Question: As I am beginner, I am able to implement the pop-up code for single button that is pasted below..
Requirement: I need to implement multiple pop-up's to show different text(information) on each pop-up.
'''
public void init() {
popupButton = (Button) findViewById(R.id.textview1);
popupText = new TextView(this);
insidePopupButton = new Button(this);
layoutOfPopup = new LinearLayout(this);
LinearLayout lt=new LinearLayout(this);
view=new ScrollView(this);
insidePopupButton.setText("OK");
popupText.setText("This is Popup Window.press OK to dismiss it.");
popupText.setBackgroundColor(Color.WHITE);
popupText.setPadding(0, 0, 0, 20);
layoutOfPopup.setOrientation(1);
lt.addView(popupText);
layoutOfPopup.setBackgroundColor(Color.BLACK);
layoutOfPopup.addView(view);
layoutOfPopup.addView(insidePopupButton,350,50);
view.addView(lt);
}
public void popupInit() {
popupButton.setOnClickListener(this);
insidePopupButton.setOnClickListener(this);
popupMessage = new PopupWindow(layoutOfPopup, LayoutParams.FILL_PARENT,
LayoutParams.MATCH_PARENT);
popupMessage.setContentView(layoutOfPopup);
}
@Override
public void onClick(View v) {
if (v.getId() == R.id.textview1) {
popupMessage.showAsDropDown(popupButton, 0, 0);
}
else {
popupMessage.dismiss();
}
}
}
'''
and my requirement is showing through the image.

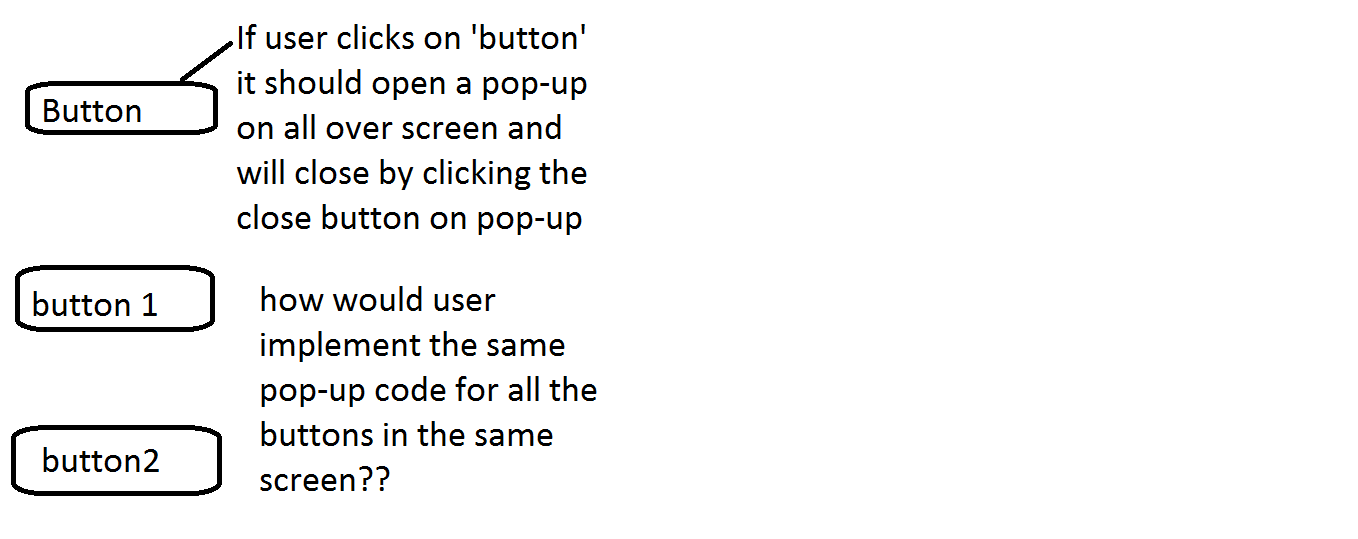
Answer: Use switch case for handle click on other views.
'''
@Override
public void onClick(View v) {
switch(v.getId())
{
case R.id.textview1:
case R.id.textview2:
case R.id.textview3:
case R.id.textview4: popupMessage.showAsDropDown(popupButton, 0, 0);
break;
default:popupMessage.dismiss();
}
}
'''